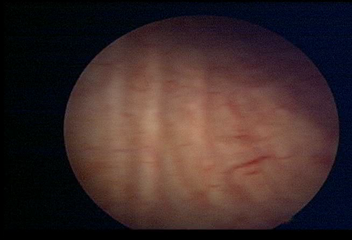
Modality: WLC
Class: Normal mucosa
Bladder cancer association: No